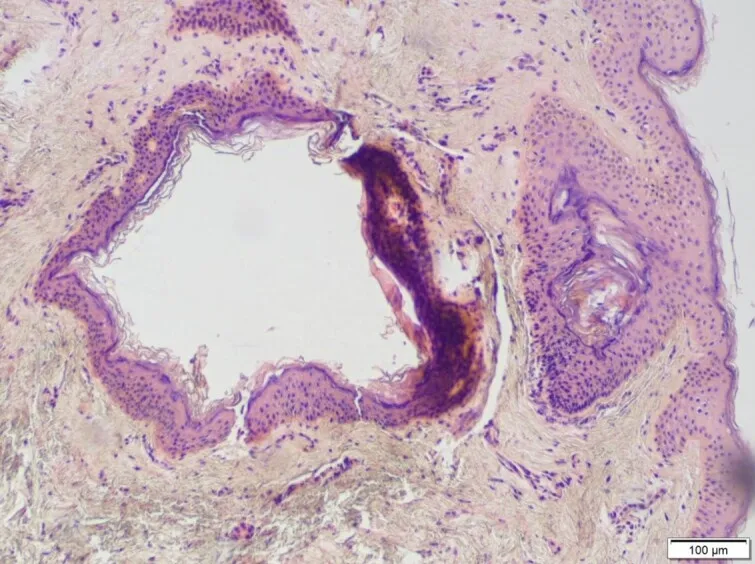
Hematoxylin and eosin stains from the biopsied tissue reveal fibrofolliculomas characterized by the presence of a dilated central follicle, loose connective tissue, and a central cyst lined by keratinizing squamous epithelium.
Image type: pathology (h&e)